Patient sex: M
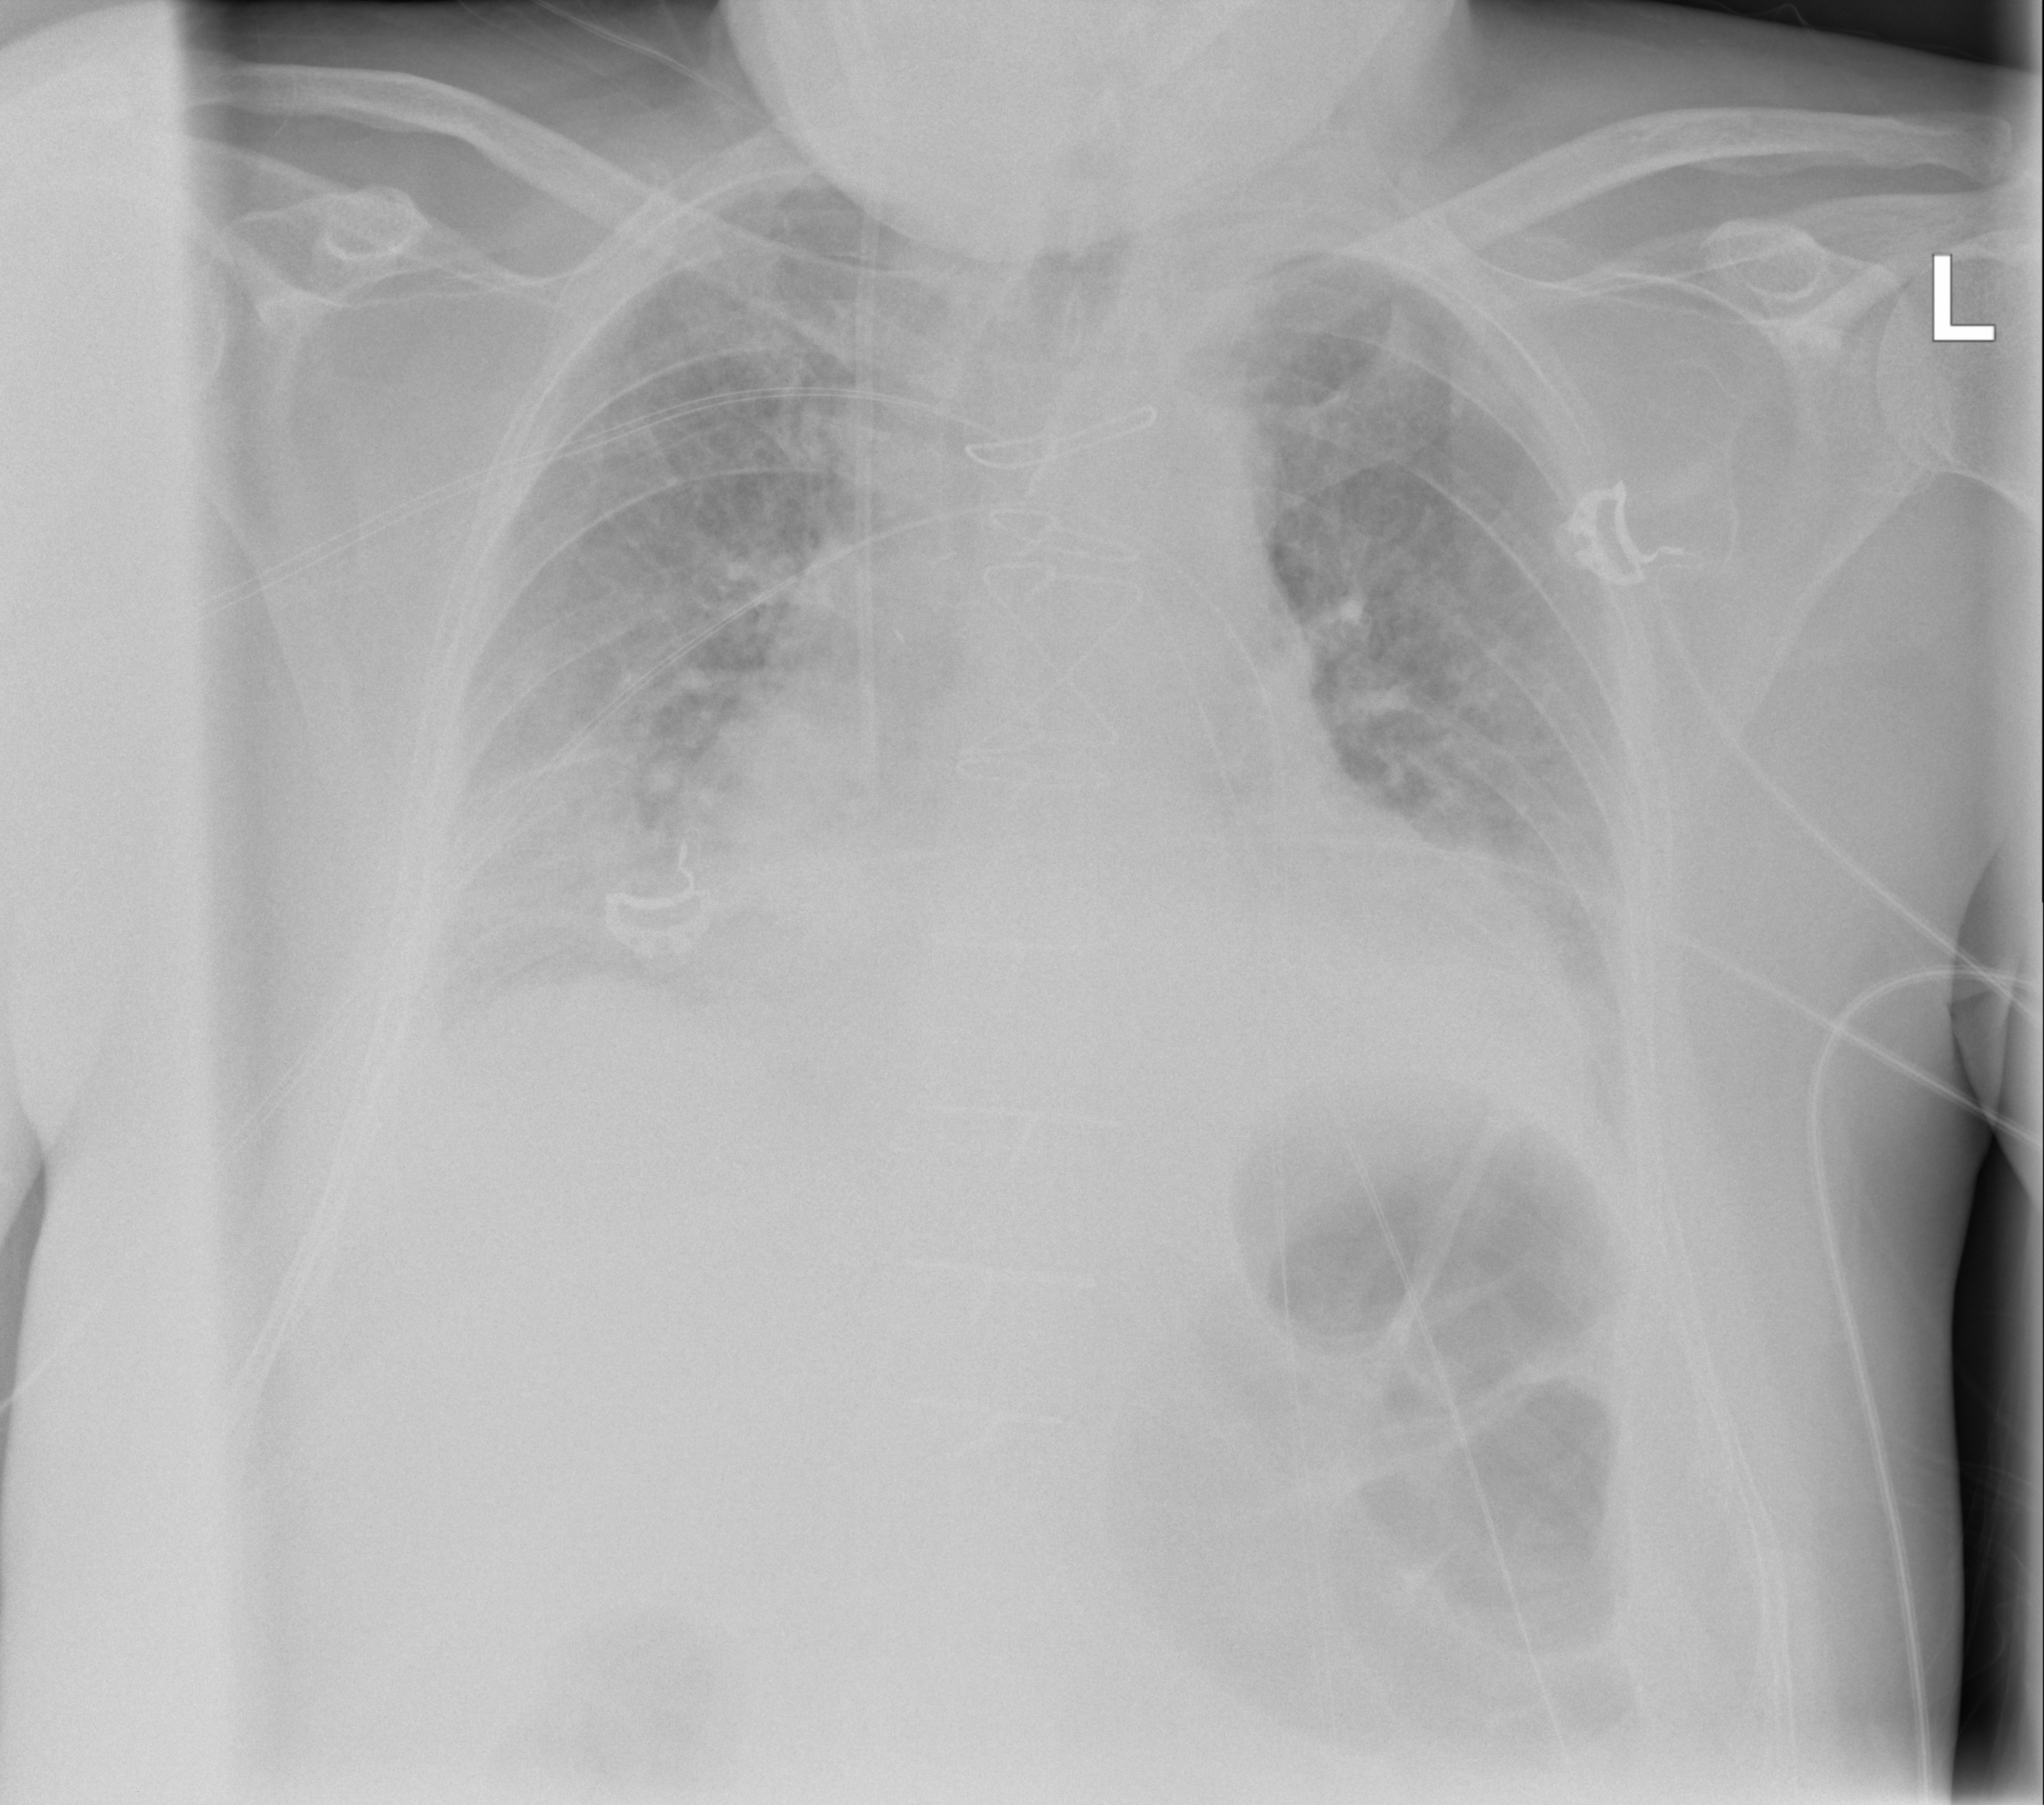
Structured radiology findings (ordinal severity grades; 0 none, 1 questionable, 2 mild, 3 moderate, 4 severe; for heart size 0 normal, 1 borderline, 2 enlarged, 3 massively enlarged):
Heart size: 2
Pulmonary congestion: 2
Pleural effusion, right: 3
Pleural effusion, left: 2
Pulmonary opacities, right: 2
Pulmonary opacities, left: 2
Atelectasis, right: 2
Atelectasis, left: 2